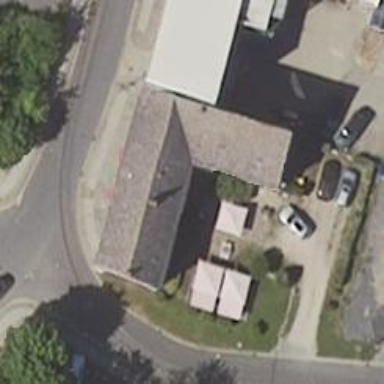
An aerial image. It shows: Café.